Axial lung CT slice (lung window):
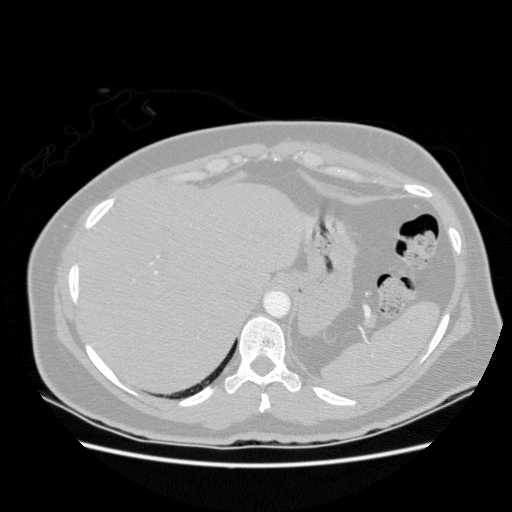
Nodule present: no